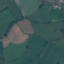
Land use / land cover: Pasture